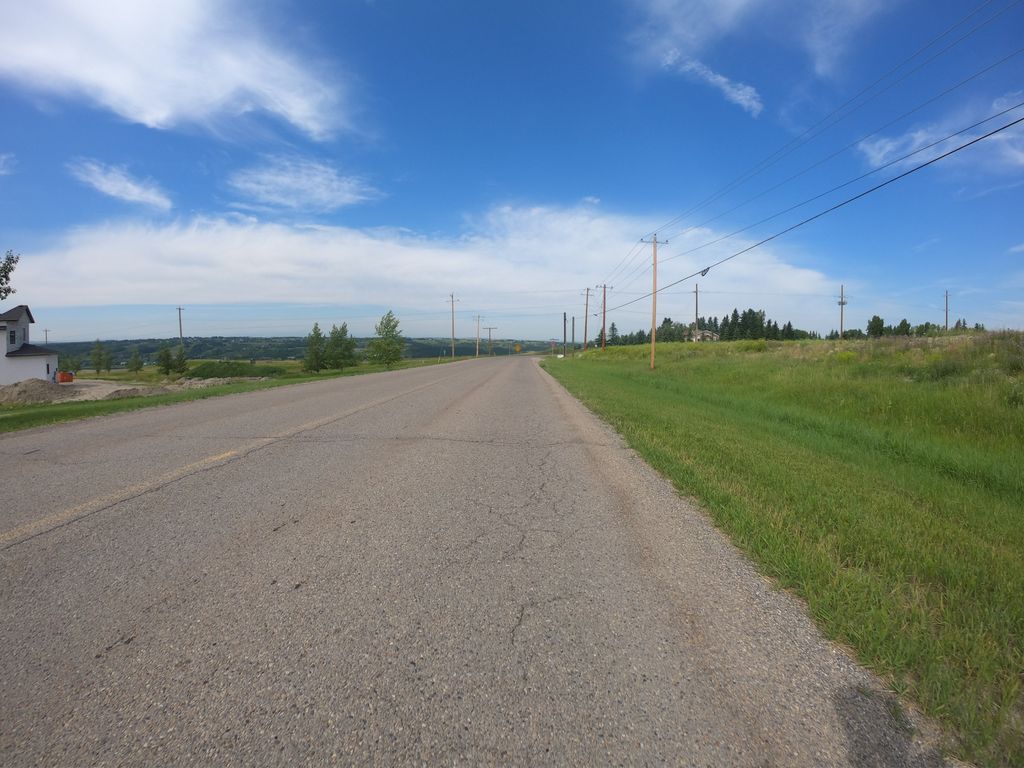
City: calgary